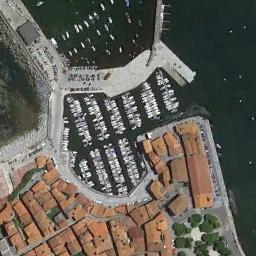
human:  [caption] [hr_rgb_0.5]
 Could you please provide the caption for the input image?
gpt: The harbor has lots of neatly docked boats and a dense residential area is next to the harbor .

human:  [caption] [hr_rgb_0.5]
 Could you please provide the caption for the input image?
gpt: Many ships moored neatly on the sea side of the harbor surrounded by buildings and parking lots .

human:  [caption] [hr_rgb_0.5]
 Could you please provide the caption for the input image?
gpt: Many buildings are near the harbor .

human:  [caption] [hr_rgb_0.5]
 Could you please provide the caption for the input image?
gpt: The harbor was empty of boats .

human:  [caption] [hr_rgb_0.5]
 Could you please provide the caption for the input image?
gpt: There are many brown buildings and many ships at the harbor .